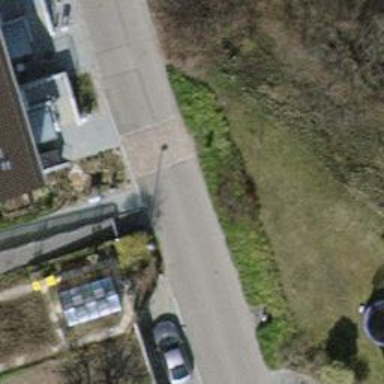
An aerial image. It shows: Bump for traffic calming.